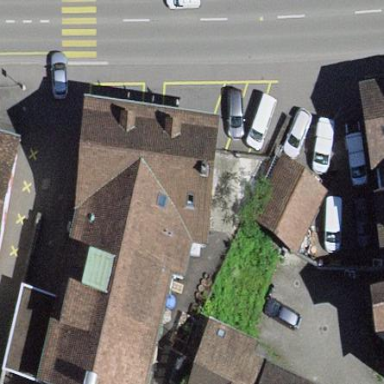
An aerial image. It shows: Bakery located in building.